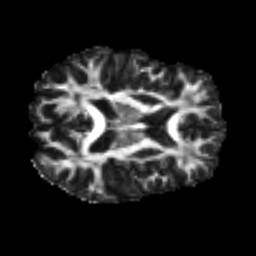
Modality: FA
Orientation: axial
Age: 25
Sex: female
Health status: ill
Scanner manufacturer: siemens
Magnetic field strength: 3 T
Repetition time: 6.5 s
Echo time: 0.062 s